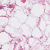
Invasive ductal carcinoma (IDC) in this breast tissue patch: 0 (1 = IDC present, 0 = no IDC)